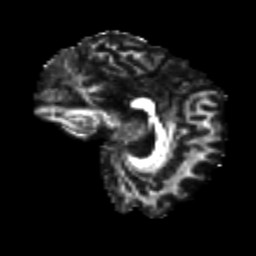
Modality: FA
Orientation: sagittal
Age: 23
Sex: male
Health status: healthy
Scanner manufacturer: siemens
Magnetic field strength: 3 T
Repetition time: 8.6 s
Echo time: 0.095 s